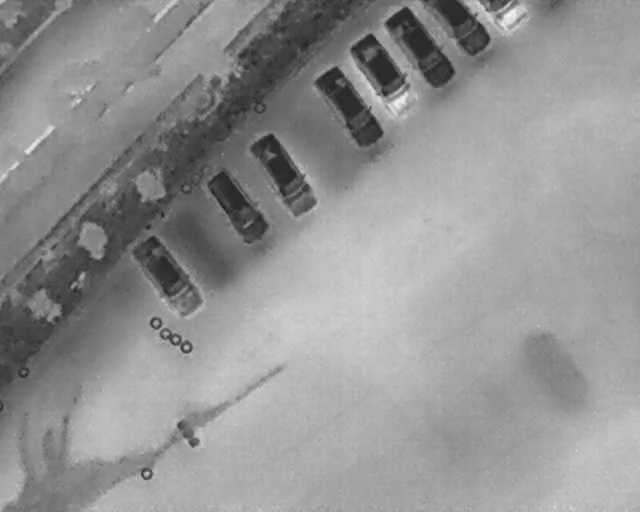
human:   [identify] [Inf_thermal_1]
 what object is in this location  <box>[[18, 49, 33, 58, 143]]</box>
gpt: <ref>1 large car at the left</ref>

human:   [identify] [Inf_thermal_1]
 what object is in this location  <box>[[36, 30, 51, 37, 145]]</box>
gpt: <ref>1 large car at the center</ref>

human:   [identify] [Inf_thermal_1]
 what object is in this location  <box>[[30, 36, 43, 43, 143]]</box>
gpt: <ref>1 medium car at the center</ref>